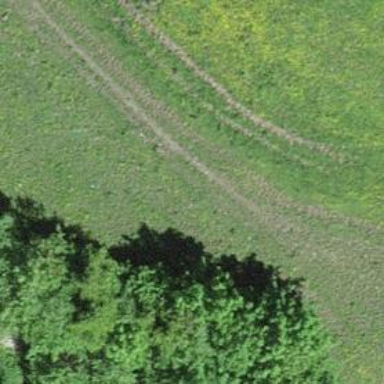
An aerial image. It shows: Track with very rough surface.